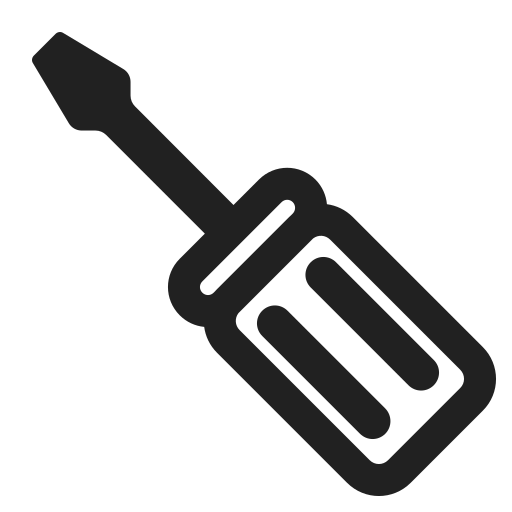
screwdriver high contrast